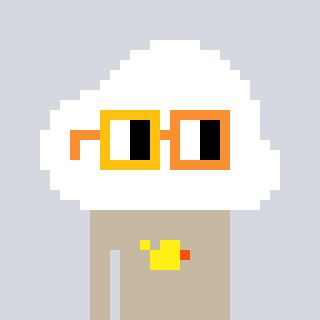
a pixel art character with square yellow and orange glasses, a cloud-shaped head and a bege-colored body on a cool background